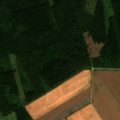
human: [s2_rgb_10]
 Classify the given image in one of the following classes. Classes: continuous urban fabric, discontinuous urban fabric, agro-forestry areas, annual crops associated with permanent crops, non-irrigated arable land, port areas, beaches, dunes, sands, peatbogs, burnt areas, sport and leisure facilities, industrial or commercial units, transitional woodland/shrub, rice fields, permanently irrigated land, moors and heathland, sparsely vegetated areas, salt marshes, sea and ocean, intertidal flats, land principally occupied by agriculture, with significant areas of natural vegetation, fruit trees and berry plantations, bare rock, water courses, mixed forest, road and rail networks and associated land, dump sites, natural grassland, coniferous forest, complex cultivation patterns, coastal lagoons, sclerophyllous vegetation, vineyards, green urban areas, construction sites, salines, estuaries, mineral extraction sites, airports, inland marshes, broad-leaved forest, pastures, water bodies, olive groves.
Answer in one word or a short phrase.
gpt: non-irrigated arable land, land principally occupied by agriculture, with significant areas of natural vegetation, broad-leaved forest, coniferous forest, mixed forest, transitional woodland/shrub